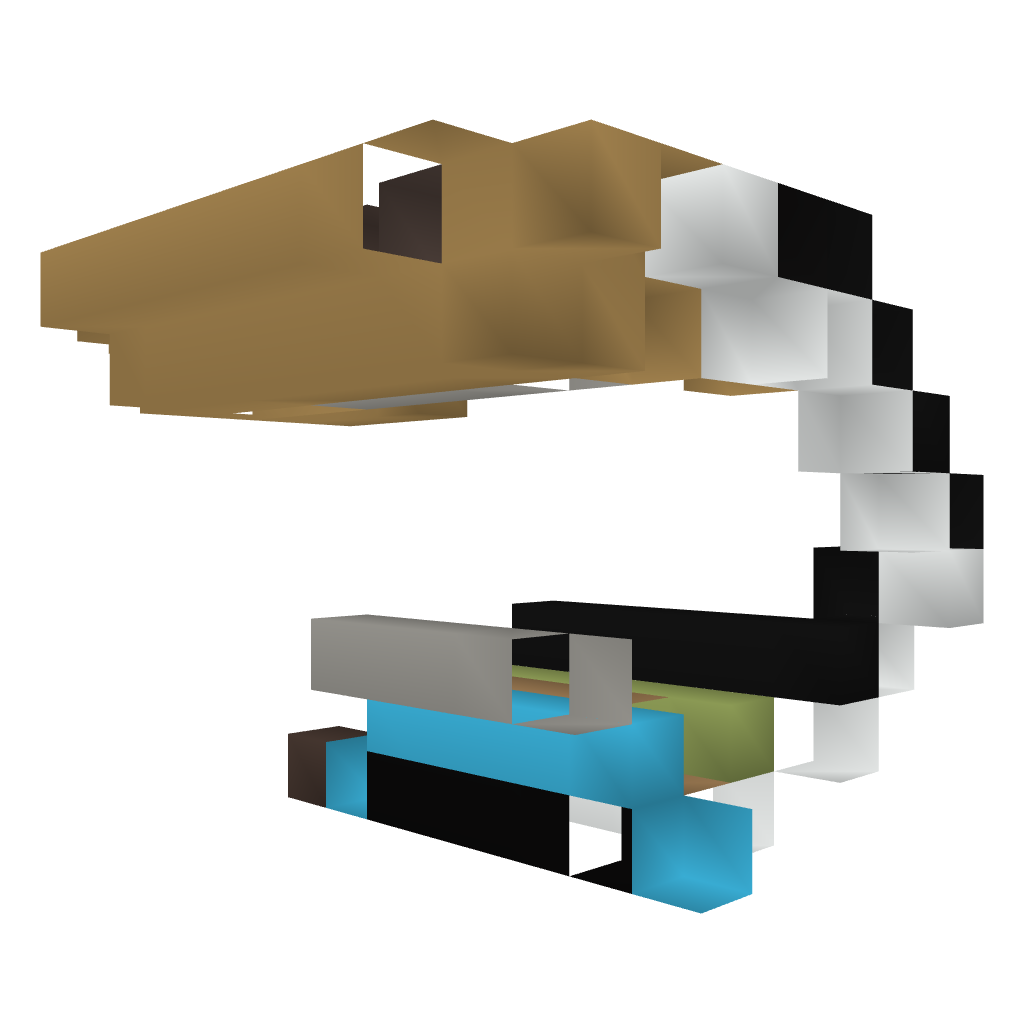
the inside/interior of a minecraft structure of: Connect 4